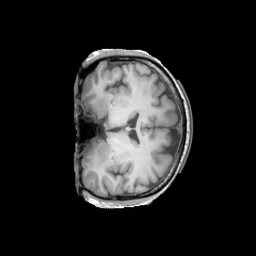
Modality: T1w
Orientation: coronal
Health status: ill
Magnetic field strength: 3 T